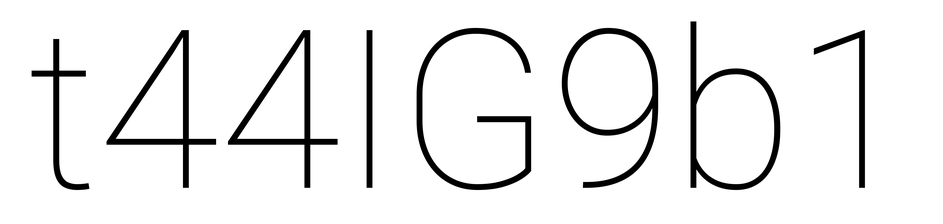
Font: Roboto_Thin